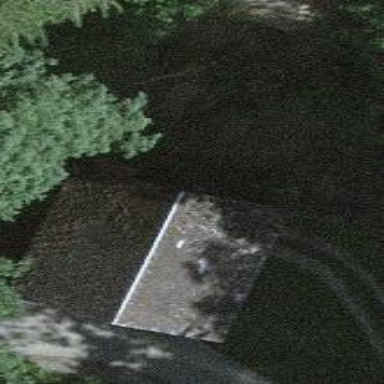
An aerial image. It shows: Shed.